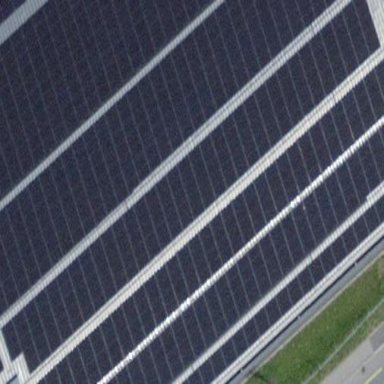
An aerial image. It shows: Solar photovoltaic panel generator.